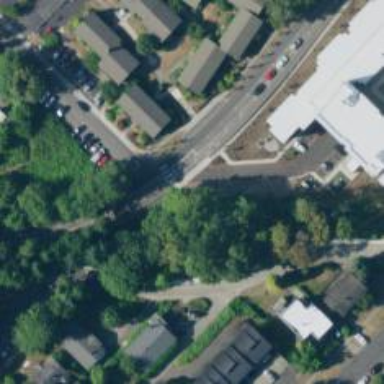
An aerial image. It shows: Uncontrolled footway crossing with zebra markings.